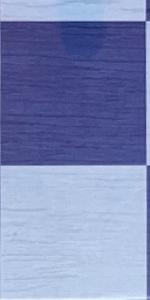
Label: Empty